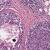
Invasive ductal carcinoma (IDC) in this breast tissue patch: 0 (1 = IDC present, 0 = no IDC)